Question: What's the correct way to add a button to the right of a navbar in Bootstrap 3?
This is one method:
'''
<ul class="nav navbar-nav navbar-right">
<li>
<button type="button" class="btn btn-primary navbar-btn">
<span class="glyphicon glyphicon-plus"></span>
Activiteit toevoegen
</button>
</li>
</ul>
'''
This is another method:
'''
<div class="nav navbar-nav navbar-right">
<button type="button" class="btn btn-primary navbar-btn">
<span class="glyphicon glyphicon-plus"></span>
Activiteit toevoegen
</button>
</li>
</div>
'''
Since I'm adding a single button, I'd guess that I won't need to use an unordered list?
Is there a better/more correct way?
### Update:
Also, with the following code, when the menu is collapsed, the button is placed directly at the edge of the browser window, unlike the other menu items:
'''
<nav class="navbar navbar-default" role="navigation">
<div class="container">
<div class="navbar-header">
<button type="button" class="navbar-toggle" data-toggle="collapse" data-target=".navbar-collapse">
<span class="sr-only">Toon/verberg navigatie</span>
<span class="icon-bar"></span>
<span class="icon-bar"></span>
<span class="icon-bar"></span>
</button>
<a class="navbar-brand" href="#">
<img src="images/logo.jpg" alt="Brandhof Bijzonder Bouwen">
</a>
</div>
<div class="navbar-collapse collapse">
<ul class="nav navbar-nav">
<li class="active"><a href="#">Weekplanning</a></li>
<li><a href="#">Voorgaande weken</a></li>
<li><a href="#">Uitloggen</a></li>
</ul>
<div class="nav navbar-nav navbar-right">
<button type="button" class="btn btn-primary navbar-btn">
<span class="glyphicon glyphicon-plus"></span>
Activiteit toevoegen
</button>
</div>
</div>
</div>
</nav>
'''
:

Edit: Hmm, it seems to work correctly when I leave out 'navbar-nav'. Any disadvantages with this approach?
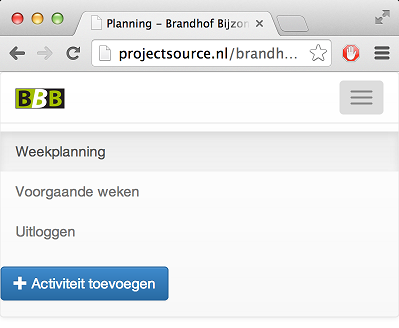
Answer: The way to add a button to your navbar is just to add the class <URL>
Keep in mind, HTML is meant to be a semantic representation of your content. If you have only a single item, I would not create an unordered of items. Then you can display it however you want.
In this case, I would leave out the 'ul'.
Here's a complete navbar:
'''
<div class="navbar navbar-default">
<div class="container">
<a class="navbar-brand" href="#">
<img src="http://i.imgur.com/GAQSCtB.png" width="25" />
</a>
<div class="nav pull-right">
<button type="button" class="btn btn-primary navbar-btn">
<span class="glyphicon glyphicon-plus"></span>
Activiteit toevoegen
</button>
</div>
</div>
</div>
'''
### Here's a Working Demo in Fiddle
<URL>
## Update:
If you want to style the button when the menu is collapsed, you can use media queries to change the the style on small screens:
'''
@media (max-width: 768px) {
.navbar-btn {
margin-left: 15px;
}
}
'''
### Demo in fiddle